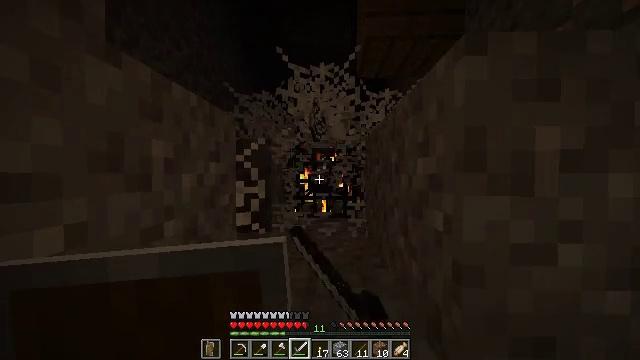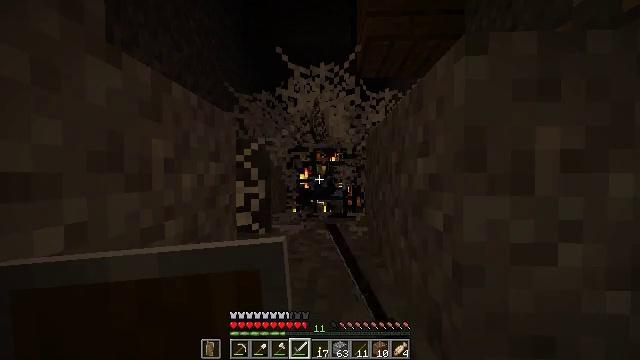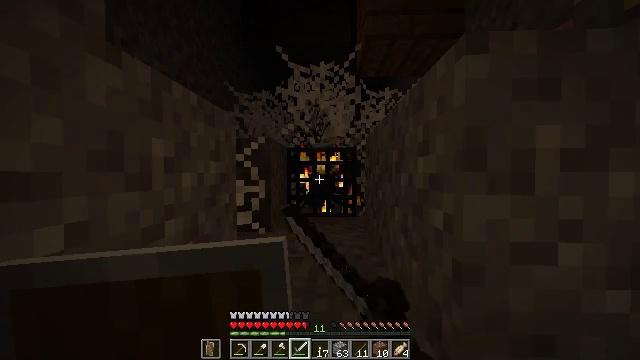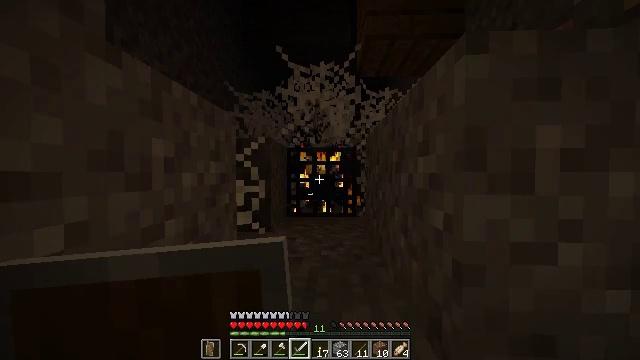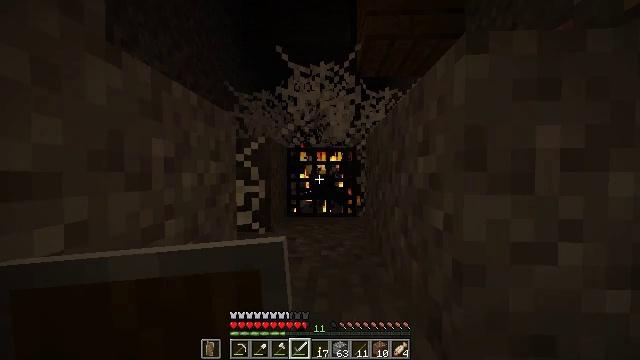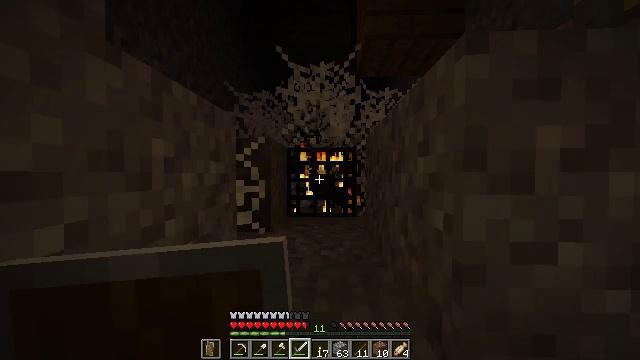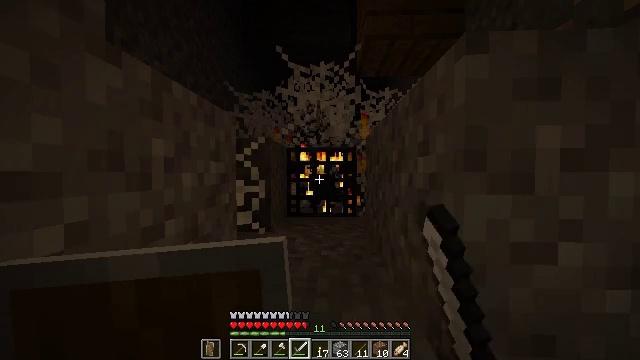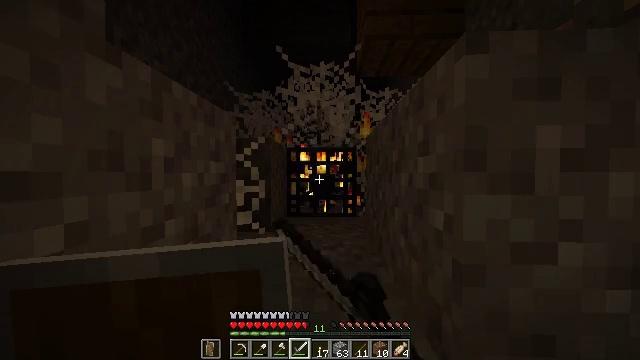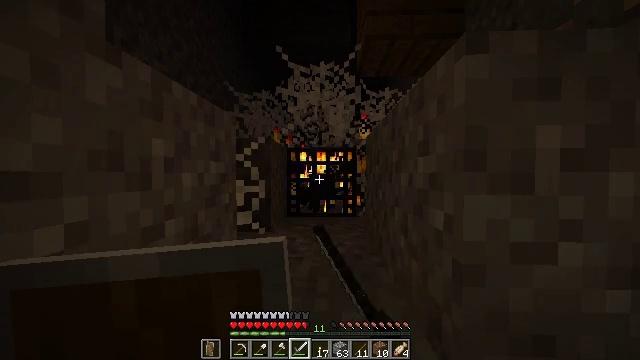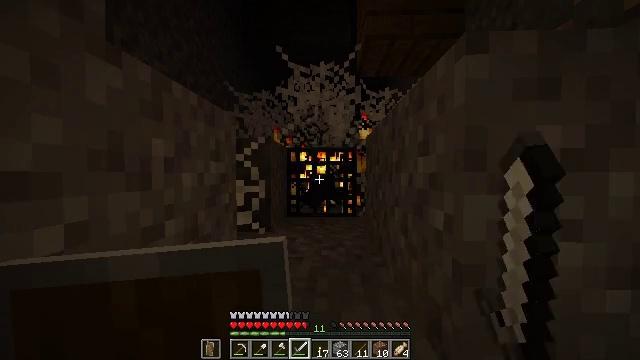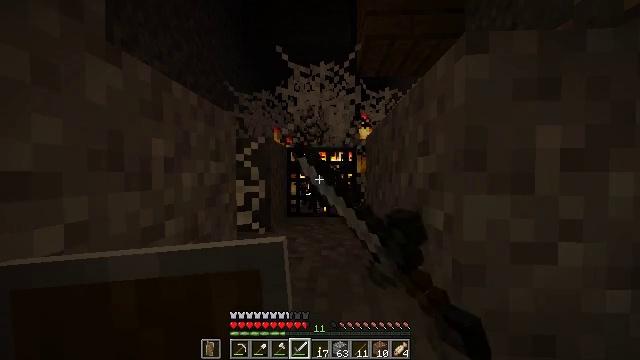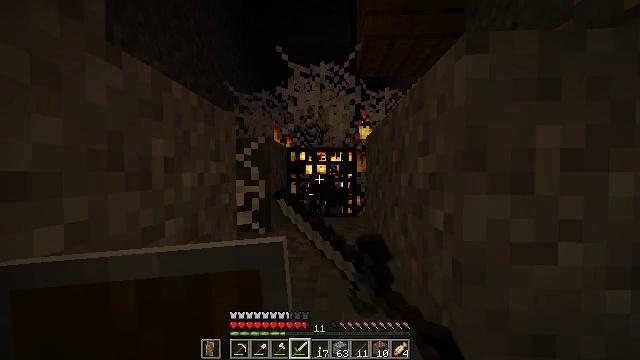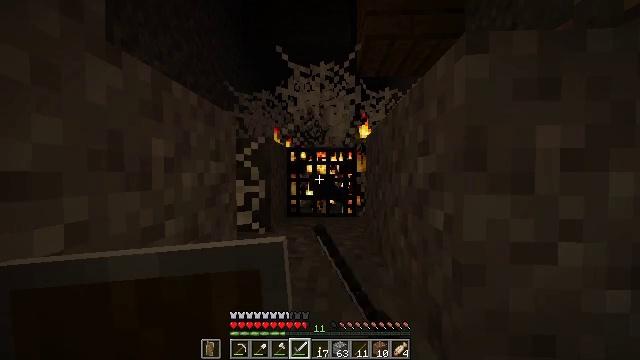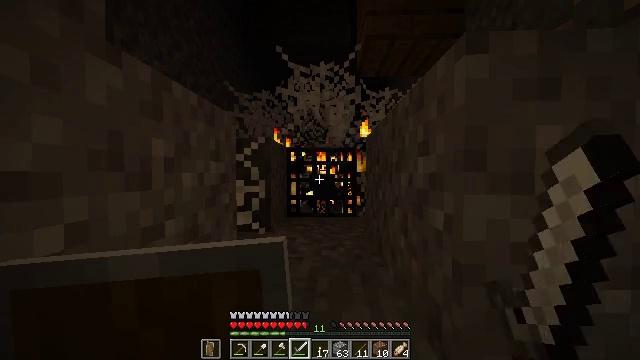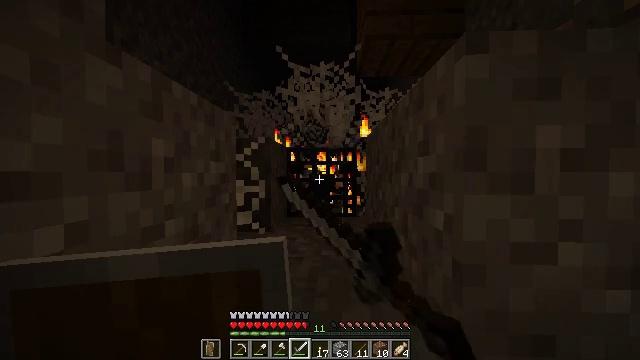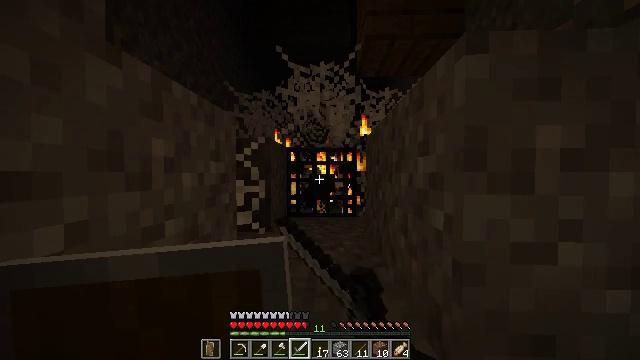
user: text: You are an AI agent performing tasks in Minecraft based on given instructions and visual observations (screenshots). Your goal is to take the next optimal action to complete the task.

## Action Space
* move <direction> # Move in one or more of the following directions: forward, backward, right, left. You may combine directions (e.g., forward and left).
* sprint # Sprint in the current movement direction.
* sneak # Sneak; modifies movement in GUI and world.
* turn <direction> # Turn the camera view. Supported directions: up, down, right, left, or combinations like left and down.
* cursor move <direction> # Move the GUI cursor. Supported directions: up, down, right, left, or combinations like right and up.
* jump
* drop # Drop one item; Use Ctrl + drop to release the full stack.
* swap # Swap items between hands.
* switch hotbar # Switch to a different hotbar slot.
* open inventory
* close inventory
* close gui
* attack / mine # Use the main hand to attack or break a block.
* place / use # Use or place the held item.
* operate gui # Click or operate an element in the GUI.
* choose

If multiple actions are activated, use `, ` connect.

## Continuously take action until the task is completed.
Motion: motion action
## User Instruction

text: Destroy the dangerous spawner.
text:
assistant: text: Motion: attack / mine
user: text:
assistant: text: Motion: attack / mine
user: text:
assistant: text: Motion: attack / mine
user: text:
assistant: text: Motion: attack / mine
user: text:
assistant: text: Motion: attack / mine
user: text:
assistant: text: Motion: attack / mine
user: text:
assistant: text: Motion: attack / mine
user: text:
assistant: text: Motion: attack / mine
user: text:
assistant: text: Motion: attack / mine
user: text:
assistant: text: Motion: attack / mine
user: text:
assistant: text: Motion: attack / mine
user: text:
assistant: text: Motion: attack / mine
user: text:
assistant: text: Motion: attack / mine
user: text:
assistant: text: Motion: attack / mine
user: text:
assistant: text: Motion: attack / mine
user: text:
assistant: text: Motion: attack / mine
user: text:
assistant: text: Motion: attack / mine
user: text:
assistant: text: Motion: attack / mine
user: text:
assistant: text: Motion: attack / mine
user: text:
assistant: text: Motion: attack / mine
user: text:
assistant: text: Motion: attack / mine
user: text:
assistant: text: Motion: no_op
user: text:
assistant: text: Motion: no_op
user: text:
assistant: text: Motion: no_op
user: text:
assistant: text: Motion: no_op
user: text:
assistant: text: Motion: move forward
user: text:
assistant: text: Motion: move forward, attack / mine
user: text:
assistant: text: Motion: move forward, attack / mine
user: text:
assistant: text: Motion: attack / mine
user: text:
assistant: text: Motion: attack / mine